Question: I have a project based on the Angular.io tutorial, including "Hero"-interface and data, as well as a "HeroService" using HTTPClient.
I am able to fetch the data and display it using standard HTML in the template, but not when using the PrimeNG table, using the example from their webpage. So I have the data I need for the template, but I am not sure how to correctly pass it to PrimeNG. I am hoping to do it whithout changing how the HeroSerice works.
I am in general confused by Observables, Promises, and associated tech, so it's hard to describe further. I have read <URL>, without solving my issue.
Hero Interface:
'''
export interface Hero {
id: number;
name: string;
}
'''
InMemoryDataService:
'''
export class InMemoryDataService implements InMemoryDbService {
createDb() {
const heroes = [
{ id: 11, name: 'Dr Nice' },
{ id: 12, name: 'Narco' },
{ id: 13, name: 'Bombasto' },
{ id: 14, name: 'Celeritas' },
{ id: 15, name: 'Magneta' },
{ id: 16, name: 'RubberMan' },
{ id: 17, name: 'Dynama' },
{ id: 18, name: 'Dr IQ' },
{ id: 19, name: 'Magma' },
{ id: 20, name: 'Tornado' }
];
return {heroes};
}
'''
Method from HeroService:
'''
/** GET heroes from the server */
getHeroes(): Observable<Hero[]> {
return this.http.get<Hero[]>(this.heroesUrl)
.pipe(
catchError(this.handleError<Hero[]>('getHeroes', []))
);
}
'''
My TreeTableComponent:(naming from before I scaled it down to be a table)
'''
export class TreeTableComponent implements OnInit {
heroes: Hero[] = [];
constructor(private heroService : HeroService) { }
ngOnInit() {
this.getHeroes();
}
getHeroes(): void {
this.heroService.getHeroes().pipe(tap(heros => console.log(heros)))
.subscribe((heroes: Hero[]) => {
this.heroes = heroes as Hero[];
}
)};
'''
This works:
'''
<ul class="heroes">
<li *ngFor="let hero of heroes">
<a routerLink="/detail/{{hero.id}}">
<span class="badge">{{hero.id}}</span> {{hero.name}}
</a>
</li>
</ul>
'''
But this does not:
'''
<p-table [value]="heroes"| async>
<ng-template pTemplate="header">
<tr>
<th>id</th>
<th>name</th>
</tr>
</ng-template>
<ng-template pTemplate="body" let-hero>
<tr>
<td>{{heroes.id}}</td>
<td>{{heroes.name}}</td>
</tr>
</ng-template>
</p-table>[enter image description here][1]
'''
The error I get is:
TS2339: Property 'id' does not exist on type 'Hero[]'.
TS2339: Property 'name' does not exist on type 'Hero[]'.

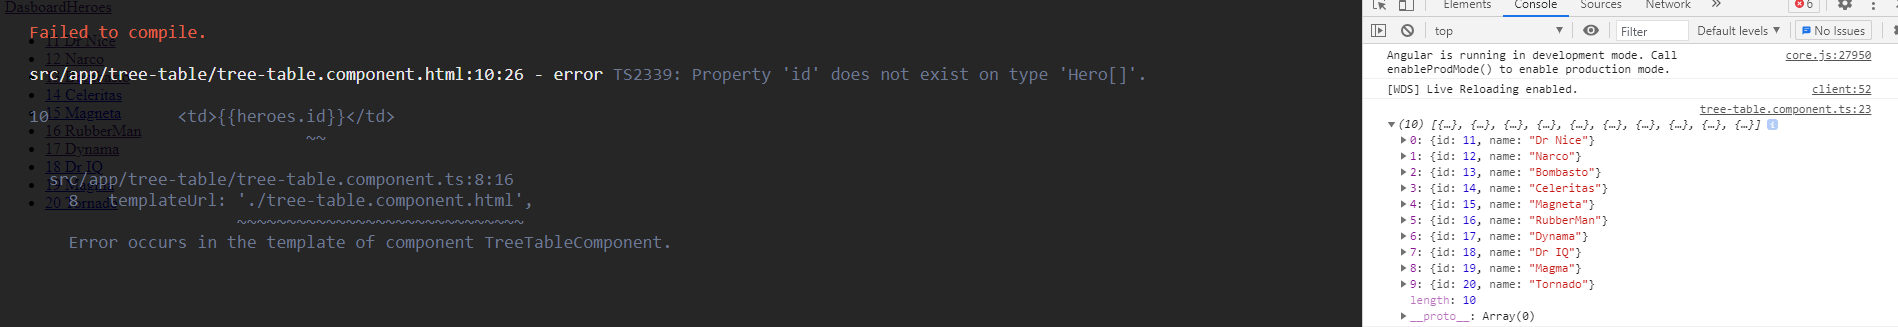
Answer: You are using the wrong variable name.
'''
<ng-template pTemplate="body" let-hero>
'''
In the line above, you are naming the variable as "hero" to access individual elements of the "heroes" array. So, the properties should be called like this:
'''
<td>{{hero.id}}</td>
'''